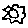
Label: sun